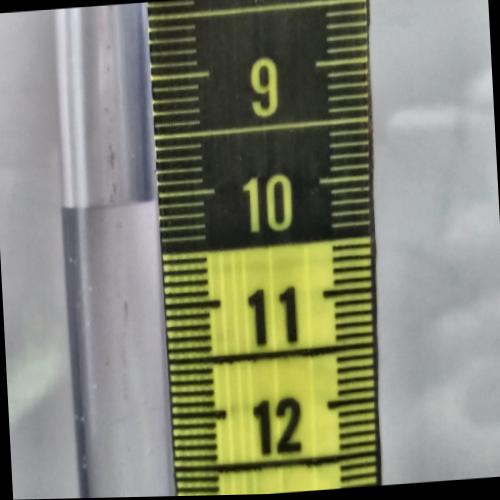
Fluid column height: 10.1 cm